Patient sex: F
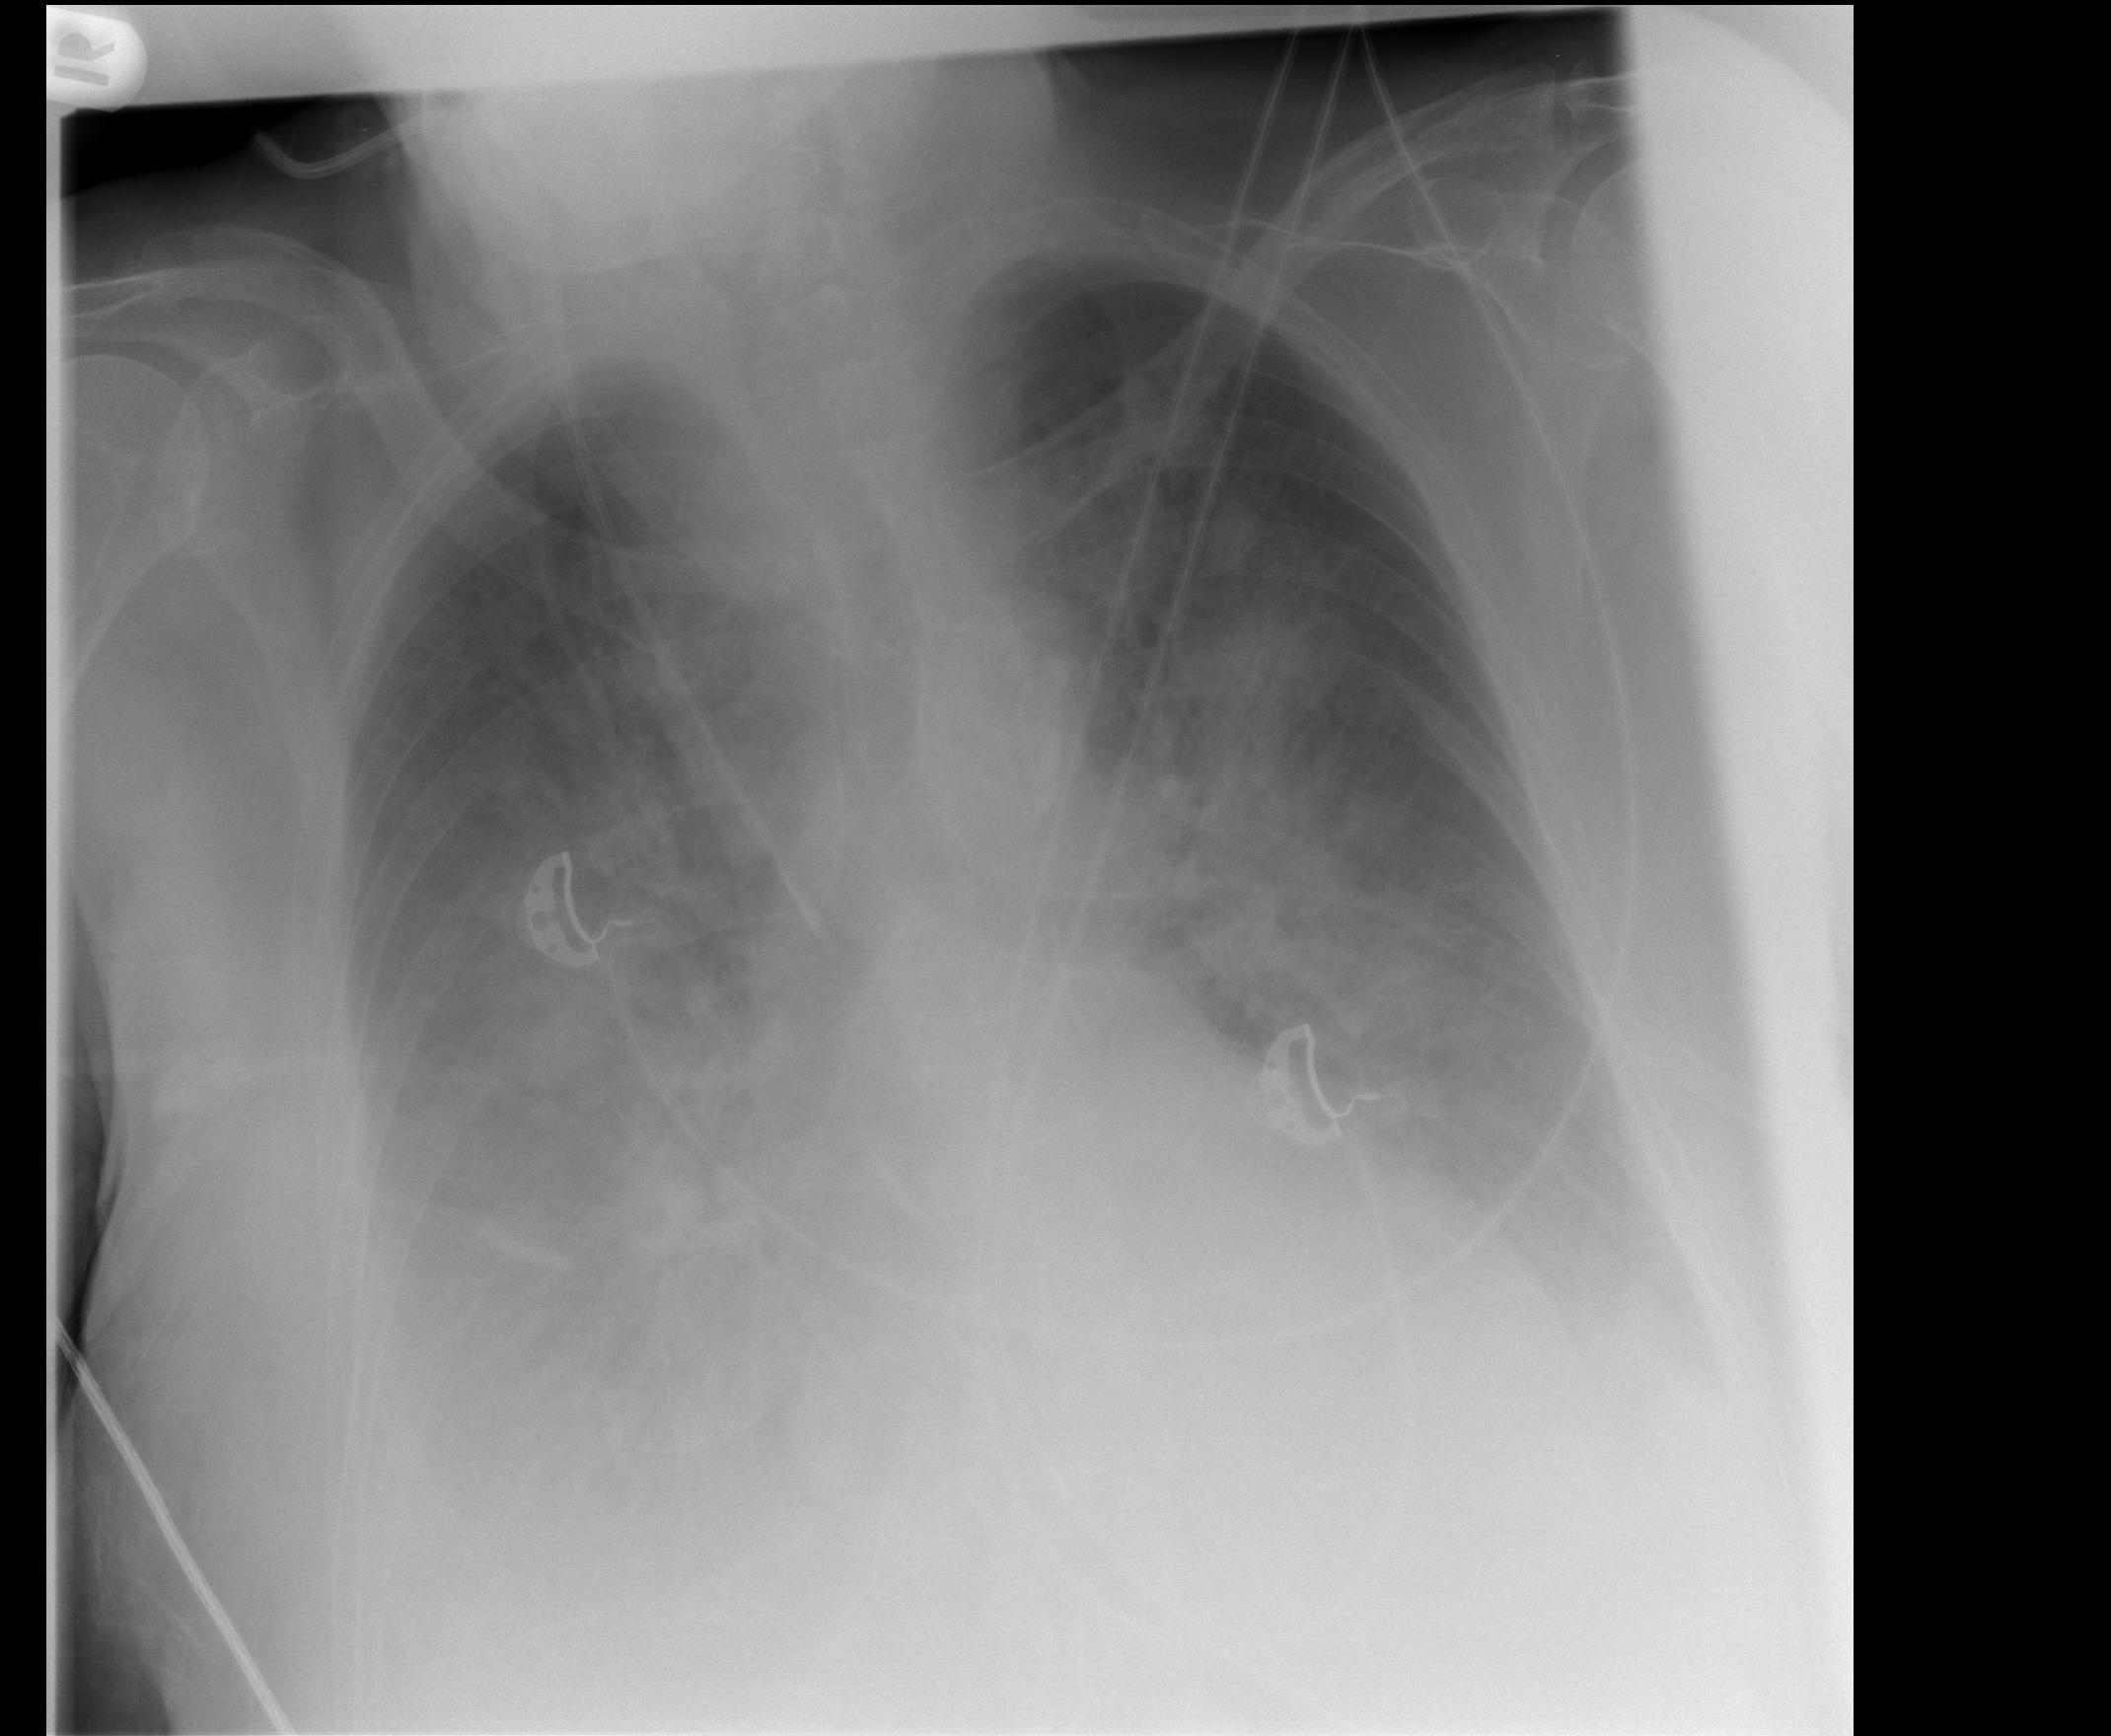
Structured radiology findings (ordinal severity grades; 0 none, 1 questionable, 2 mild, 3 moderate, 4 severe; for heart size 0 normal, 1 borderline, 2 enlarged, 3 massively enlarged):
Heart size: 0
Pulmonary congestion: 2
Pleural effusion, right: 3
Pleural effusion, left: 3
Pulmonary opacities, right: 2
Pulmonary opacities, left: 3
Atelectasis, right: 2
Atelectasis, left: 2